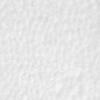
Label: no_change